Interaction volume radius: 5 \u00c5
Interaction volume height: 15 \u00c5
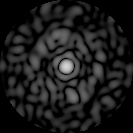
Disorder parameter: 0.824